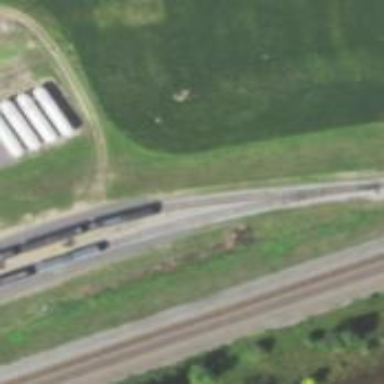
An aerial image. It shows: Rail spur service.